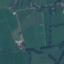
Land use / land cover class: Pasture